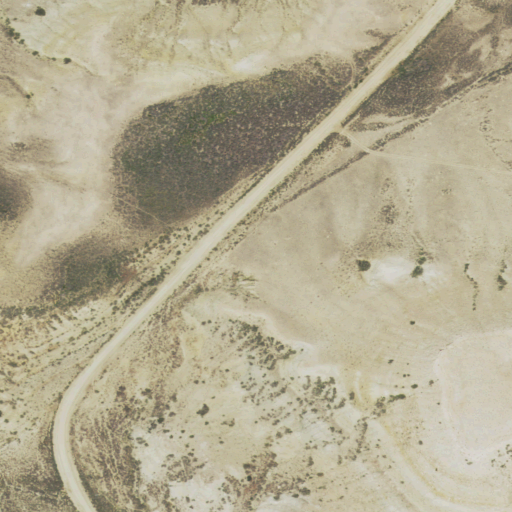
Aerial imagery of gap in Wyoming named Freighter Gap containing shrub, grassland, and barren land